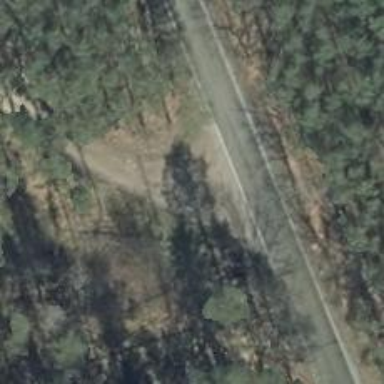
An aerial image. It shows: Emergency access point on the road.